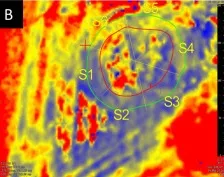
T2 . T2 Mapping (60.5 +- 8.2).
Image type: radiology (mri)